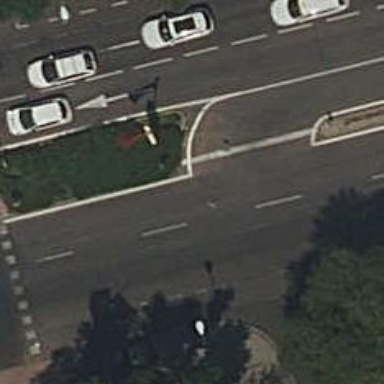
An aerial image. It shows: Road with traffic signals.